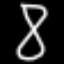
Label: hourglass